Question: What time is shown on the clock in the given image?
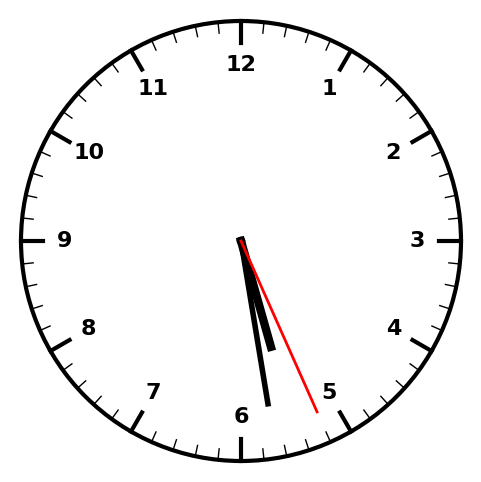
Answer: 05:28:26